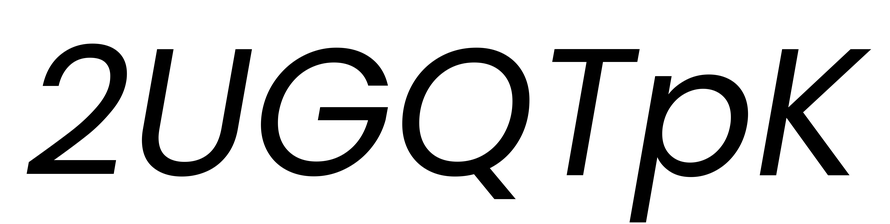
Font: Poppins-Italic